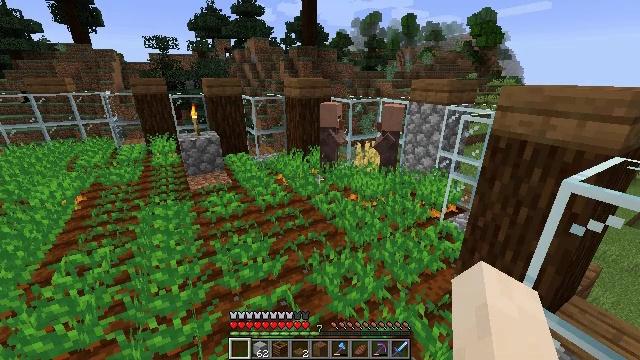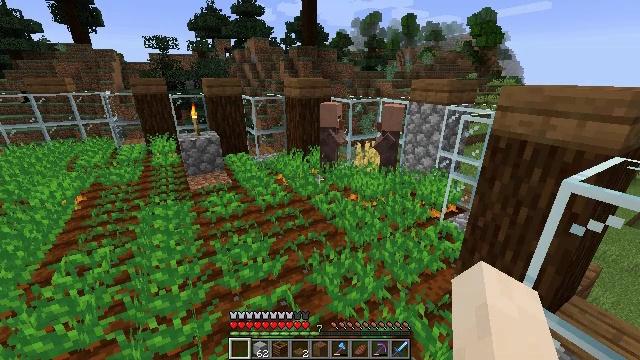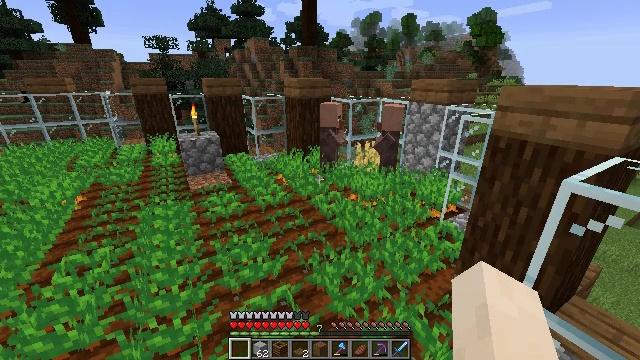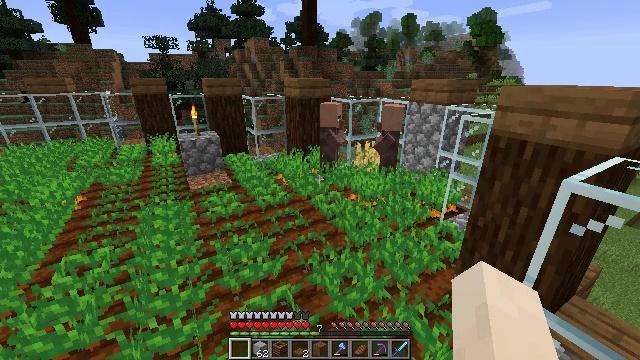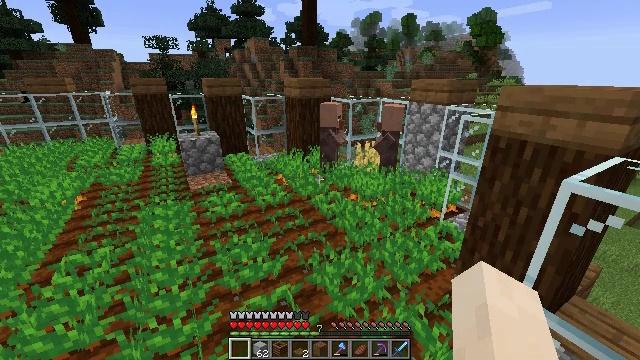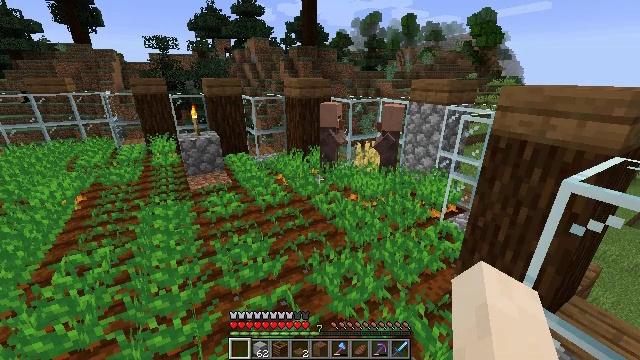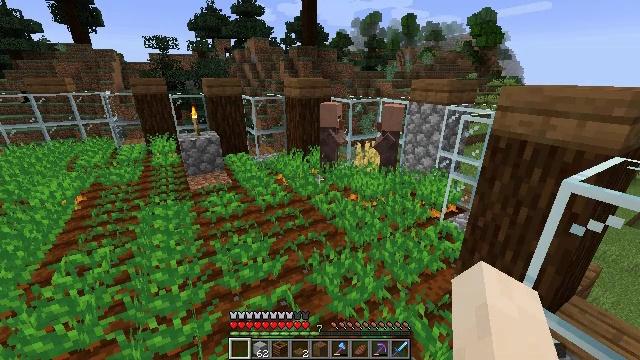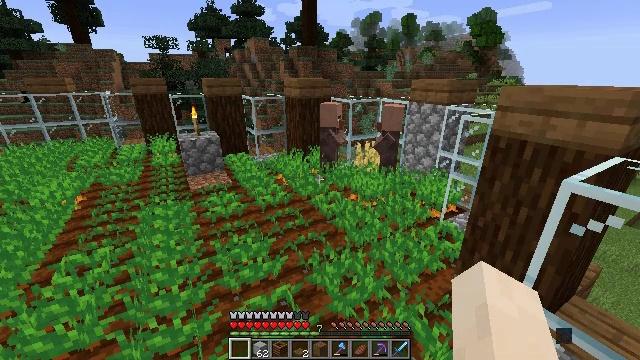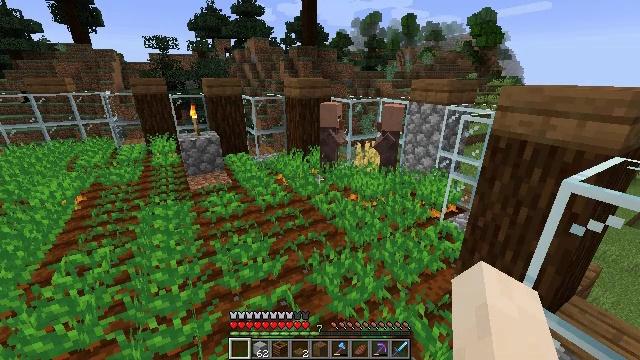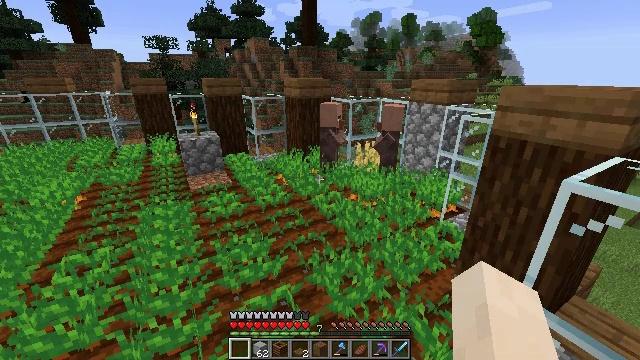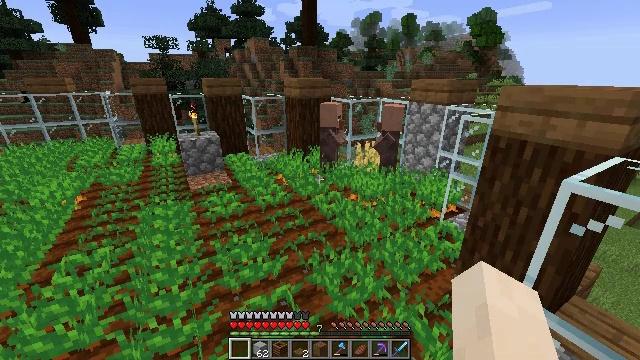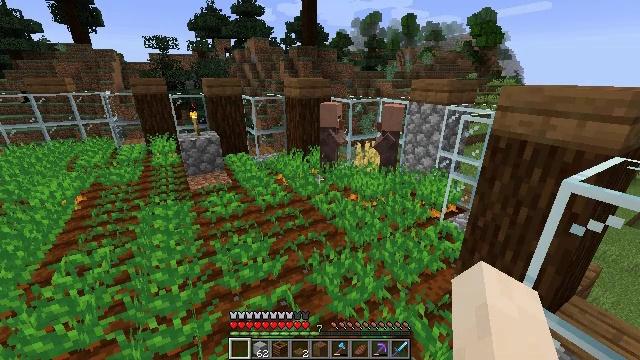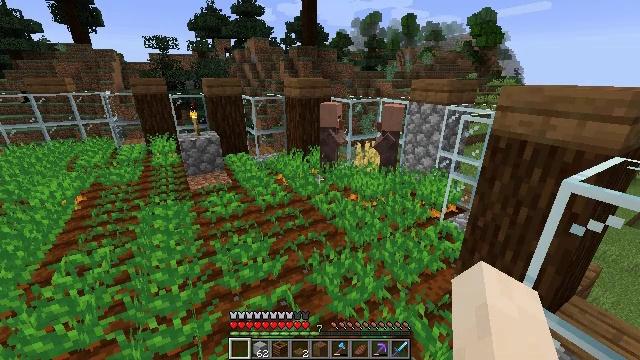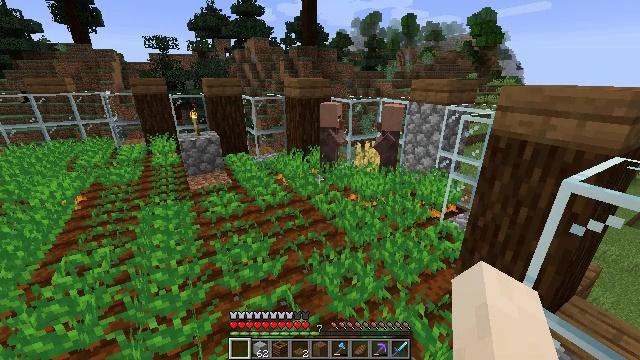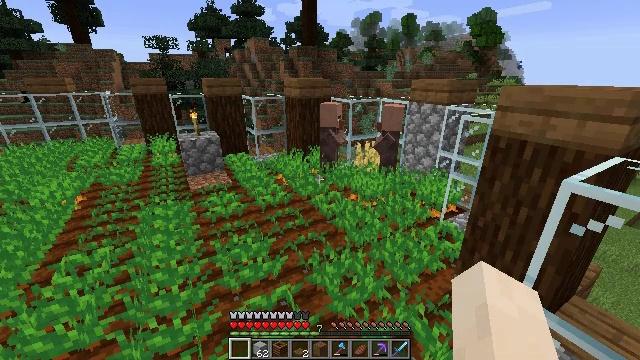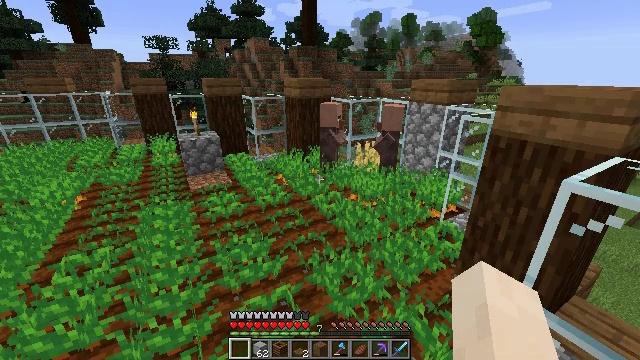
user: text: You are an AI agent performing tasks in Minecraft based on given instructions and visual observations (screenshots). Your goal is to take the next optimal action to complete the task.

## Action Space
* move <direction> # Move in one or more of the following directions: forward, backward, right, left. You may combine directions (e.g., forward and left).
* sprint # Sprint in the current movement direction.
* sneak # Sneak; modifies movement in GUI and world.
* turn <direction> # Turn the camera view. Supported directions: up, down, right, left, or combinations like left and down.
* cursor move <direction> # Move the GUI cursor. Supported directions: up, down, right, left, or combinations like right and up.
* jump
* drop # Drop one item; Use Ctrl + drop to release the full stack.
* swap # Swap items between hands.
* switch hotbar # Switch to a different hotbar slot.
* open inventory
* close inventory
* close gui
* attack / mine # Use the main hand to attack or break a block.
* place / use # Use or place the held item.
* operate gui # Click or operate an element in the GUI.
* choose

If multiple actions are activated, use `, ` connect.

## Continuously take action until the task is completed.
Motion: motion action
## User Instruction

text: Harvest carrots from the farmland.
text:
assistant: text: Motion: no_op
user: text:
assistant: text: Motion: no_op
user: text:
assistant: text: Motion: no_op
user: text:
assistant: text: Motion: no_op
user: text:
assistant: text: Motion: no_op
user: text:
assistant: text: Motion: no_op
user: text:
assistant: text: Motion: no_op
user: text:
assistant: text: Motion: no_op
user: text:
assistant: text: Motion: no_op
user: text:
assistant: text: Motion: no_op
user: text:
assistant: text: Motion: no_op
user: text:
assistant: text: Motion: no_op
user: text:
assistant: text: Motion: no_op
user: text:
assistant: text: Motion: no_op
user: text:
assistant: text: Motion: no_op
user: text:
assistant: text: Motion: no_op
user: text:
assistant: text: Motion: no_op
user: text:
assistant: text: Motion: no_op
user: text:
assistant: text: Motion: no_op
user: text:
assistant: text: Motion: no_op
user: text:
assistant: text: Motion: no_op
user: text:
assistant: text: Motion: no_op
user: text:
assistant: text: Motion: no_op
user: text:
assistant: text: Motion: no_op
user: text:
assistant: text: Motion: no_op
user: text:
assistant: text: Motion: no_op
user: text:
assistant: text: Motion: no_op
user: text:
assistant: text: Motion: no_op
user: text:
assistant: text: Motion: no_op
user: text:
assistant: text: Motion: no_op